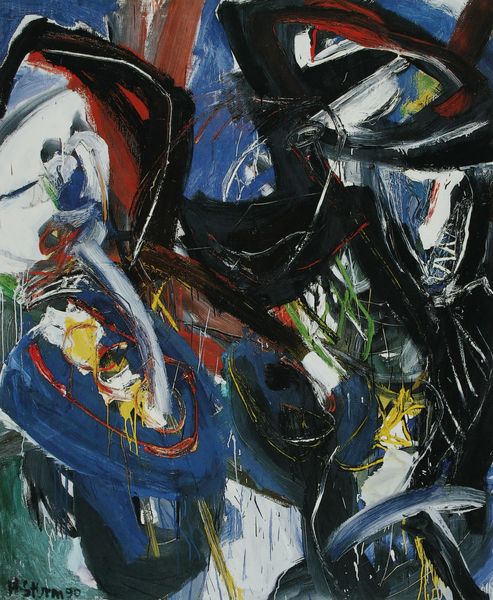
Künstler: Helmut Sturm
Institution: unbekannt
Schlagwörter: blau, gemälde, weiß, gelb, grün, bewegung, braun, bunt, geste, grau, orange, schwarz, türkis, rot, expressionismus, bild, signatur, öl, feld, felder, pastos, bewegt, schnell, farbig, schrift, moderne, abstrakt, farben, modern, farbe, formen, linien, sturm, wild, duktus, streifen, striche, abstraktion, linie, form, strich, pinsel, malduktus, pinselstrich, dynamisch, expressiv, pinselstriche, action, postmoderne, abstarkt, farbenfroh, informel, gestisch, aktion, painting, farbkleckse, action-painting, helmut, geschmiert, wie otto alte